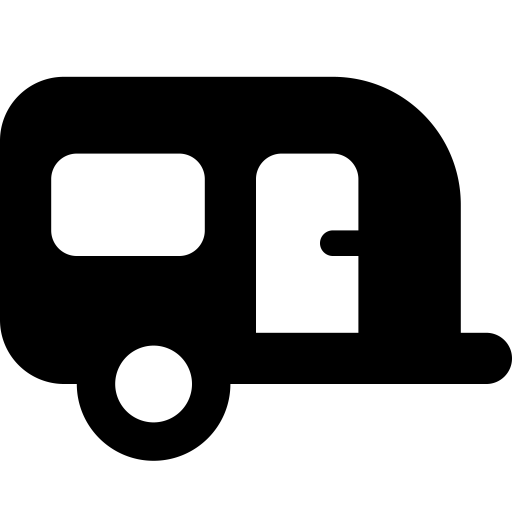
Tags: icon, FontAwesome, fa-icon, solid, caravan